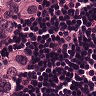
Metastatic tissue present: yes